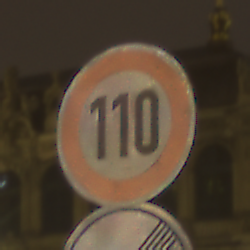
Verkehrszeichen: Geschwindigkeit110
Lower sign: EndeUeberholverbot
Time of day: Night
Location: Outdoor (Urban)
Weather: Overcast
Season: NotSpecified
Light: Artificial